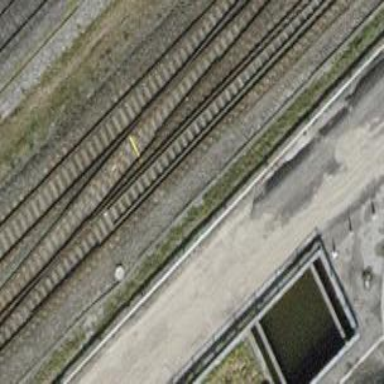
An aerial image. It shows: Rail siding with electrified contact lines for trains.